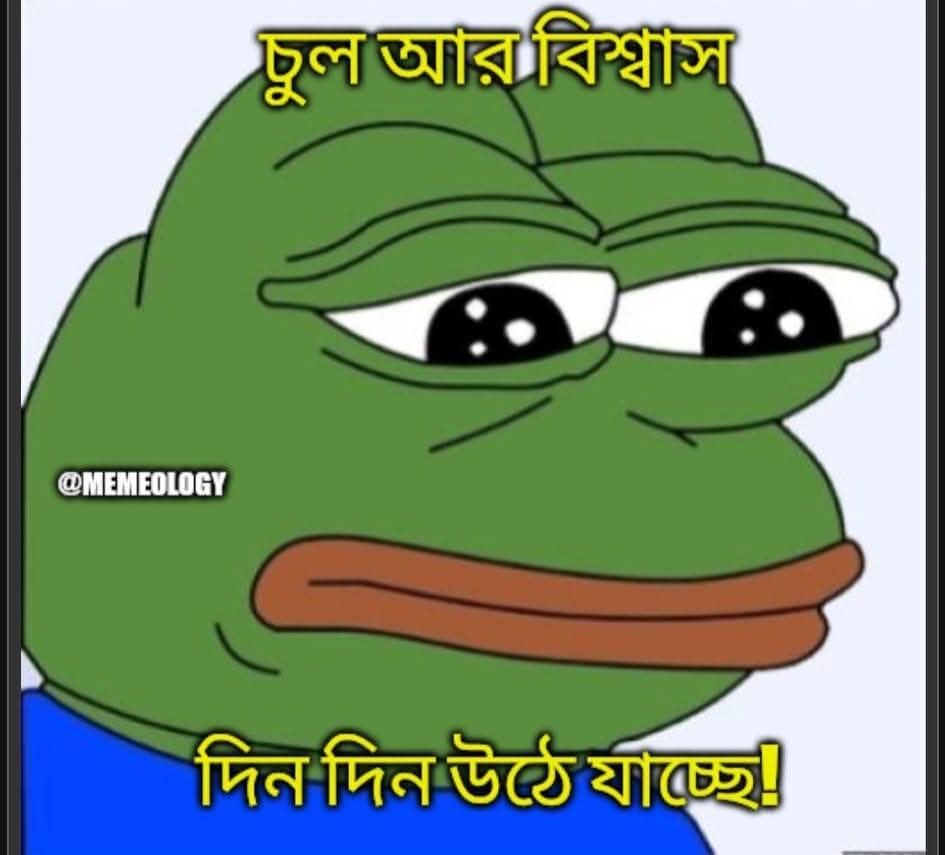
Text: চুল আর বিশ্বাস
দিন দিন উঠে যাচ্ছে!
Label: Non Hate